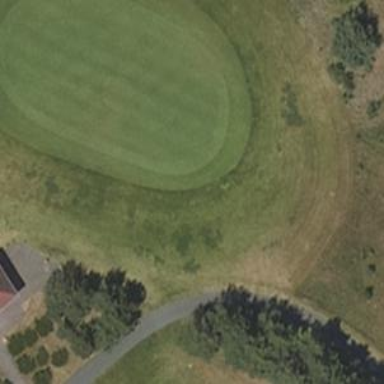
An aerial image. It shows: Scenic golf fairway.